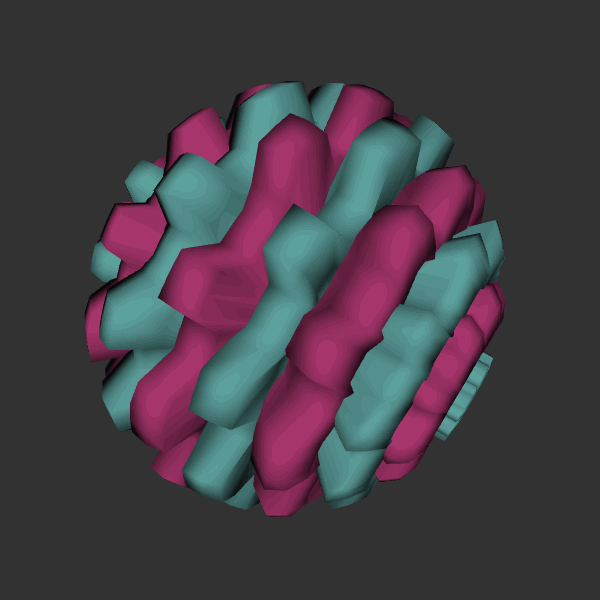
Background: dark